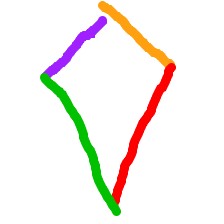
Shape: kite